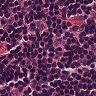
Metastatic tissue present: no